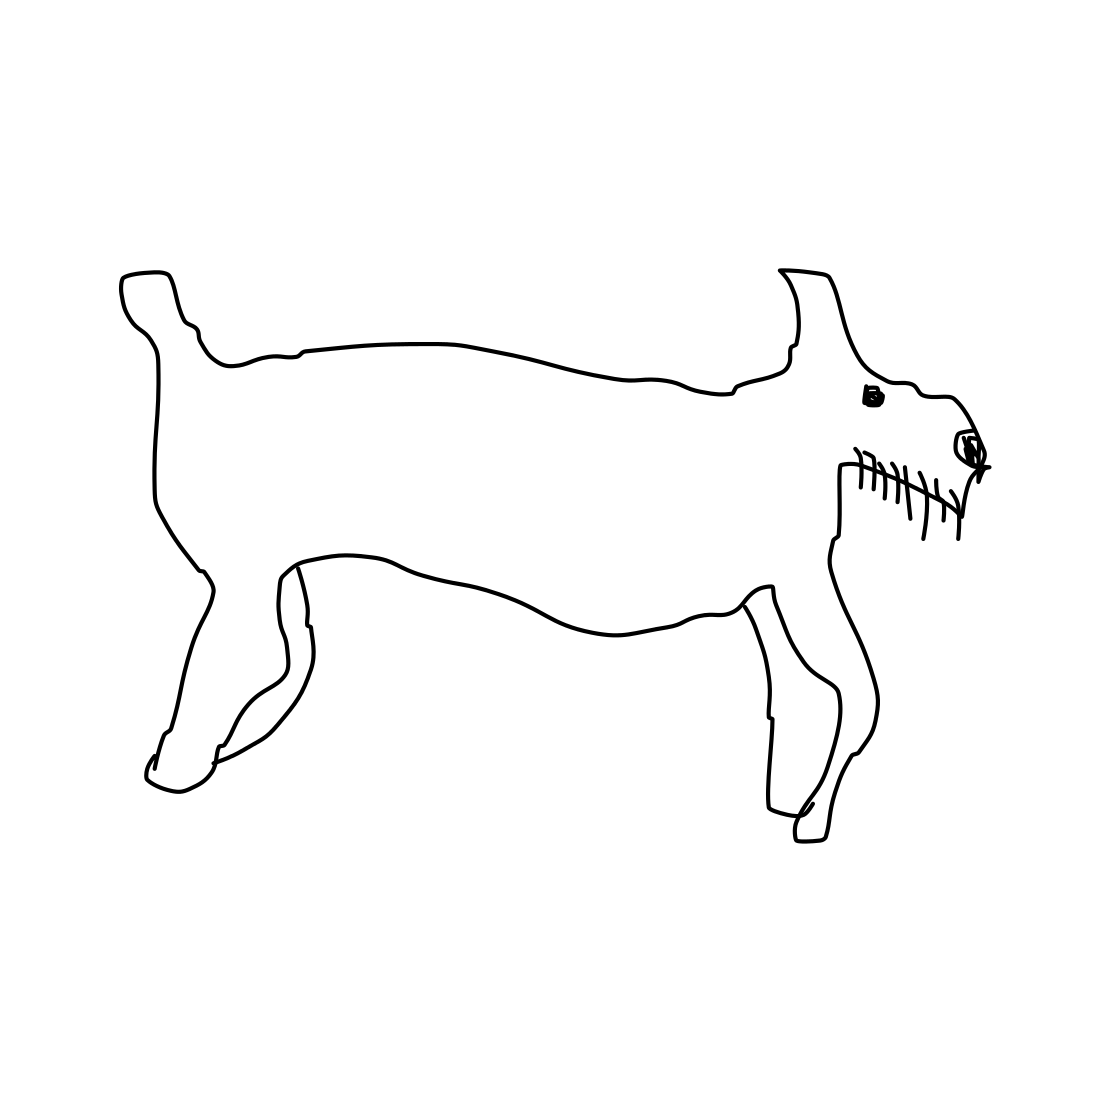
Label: dog